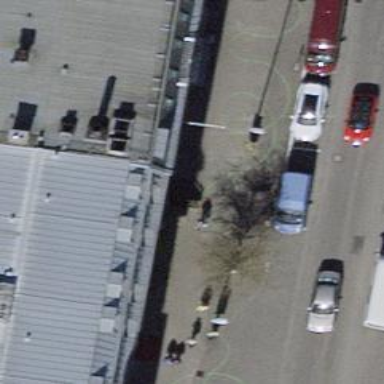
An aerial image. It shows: Parking meter.